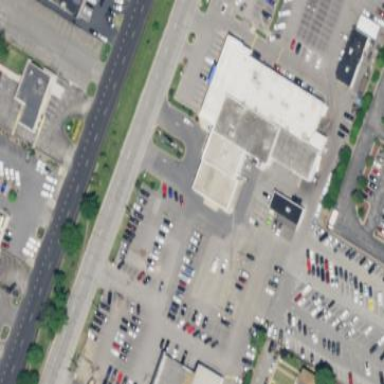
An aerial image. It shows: Industrial building with flat roof. It serves as car shop.